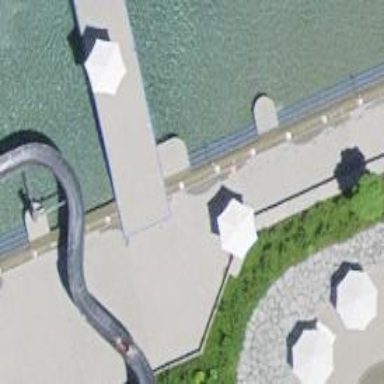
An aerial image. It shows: Pedestrian footway bridge.